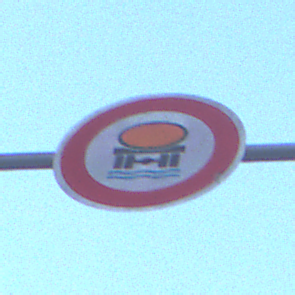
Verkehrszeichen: VerbotFahrzeugeWassergefaehrdenderLadung
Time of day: Dawn
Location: Outdoor (Urban)
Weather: Clear
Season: NotSpecified
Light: Natural